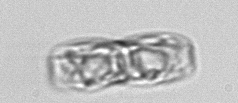
Label: pennate_morphotype1